Current action and preconditions to check: trajectory_clear

Your task: For each precondition in the list above, predict whether it will hold at this action.

Consider the current scene as observed from the mobile robot's camera, and analyze the predicted future states of all dynamic agents (e.g., people, animals, vehicles, or any moving entities) within the NEXT SECOND.

IMPORTANT: Only answer "very likely" if you are absolutely certain—based on strong, clear evidence—that a dynamic agent will violate the precondition in the predicted future state. Do NOT answer "very likely" for unlikely, ambiguous, or low-probability risks.

Ask yourself for each precondition: Is there a high probability, with clear and convincing evidence, that the predicted future states of any dynamic agent will interfere with the predicted future state of the currently executing action within the NEXT SECOND, causing that precondition to fail?

Assess the risk level based on these predictions. Use "likely" or "very likely" if motions create a clear risk of interference.

Use "neutral" or "improbable" if agents are nearby but their predicted paths are clearly diverging or non-conflicting.

Failure Risk Categories: "very improbable", "improbable", "neutral", "likely", "very likely"

Answer Format: Output ONLY the probability_of_failure value from these categories: "very improbable", "improbable", "neutral", "likely", "very likely"

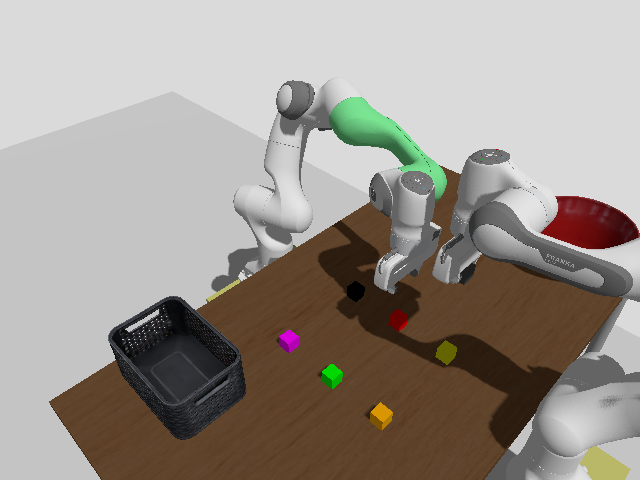

Answer: neutral